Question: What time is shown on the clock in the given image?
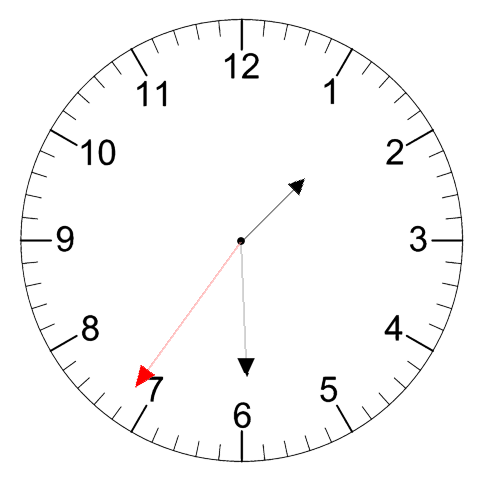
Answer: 01:29:36